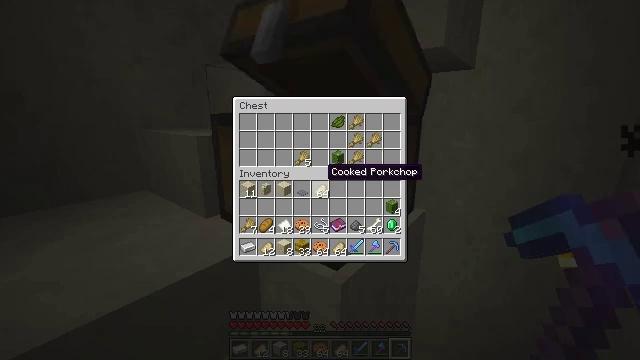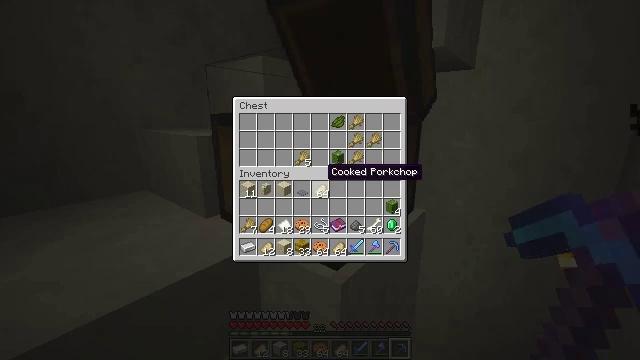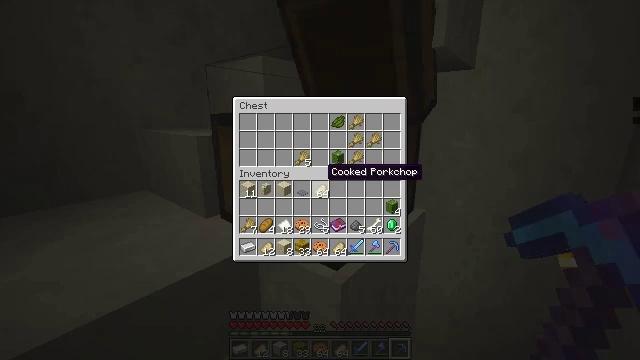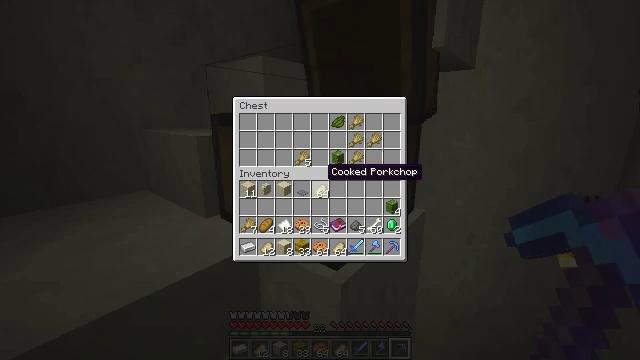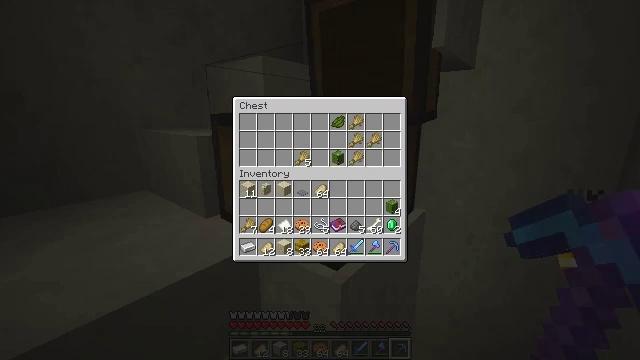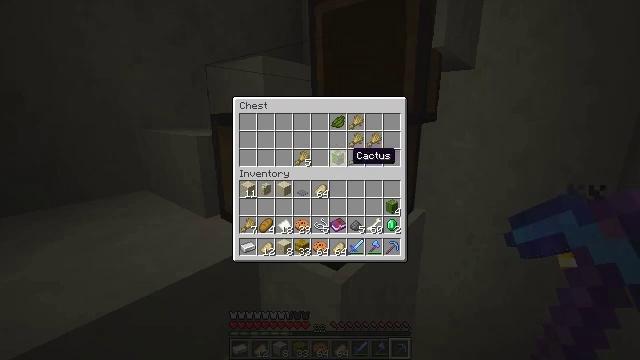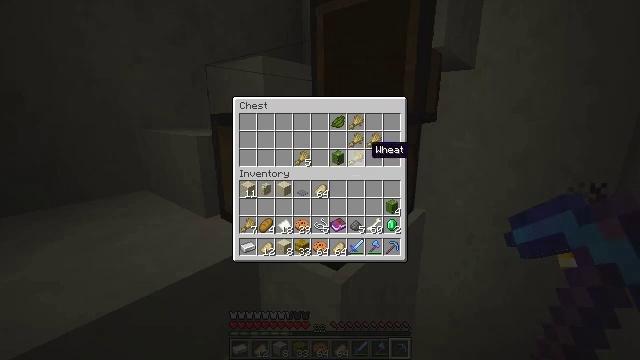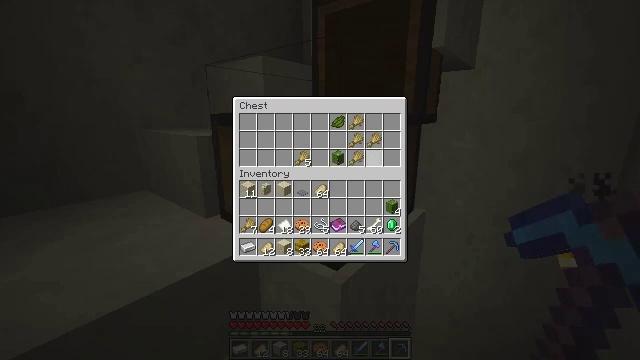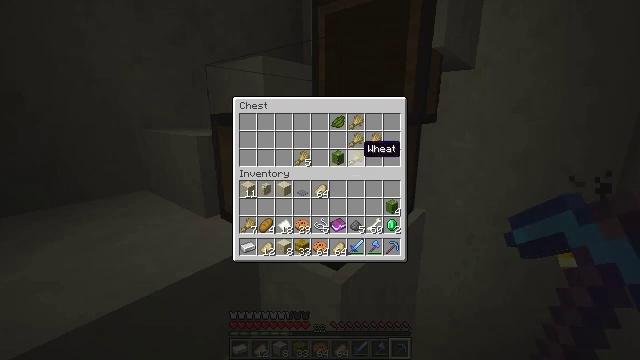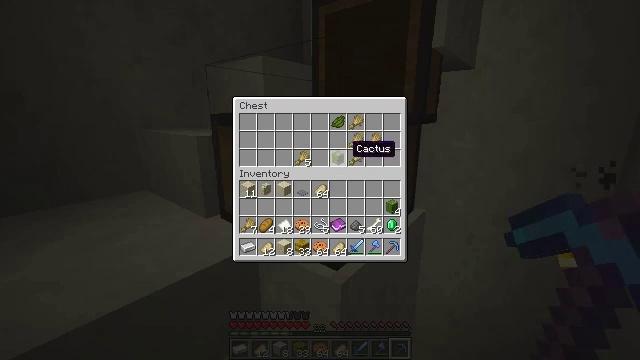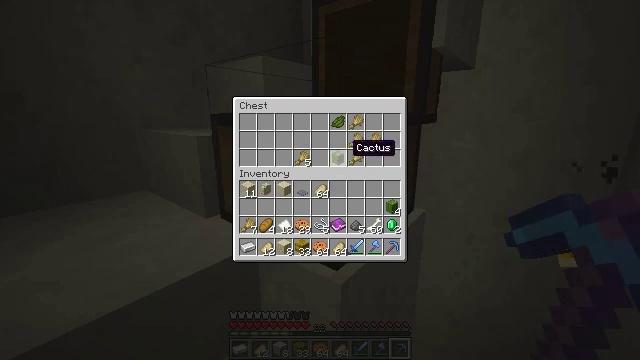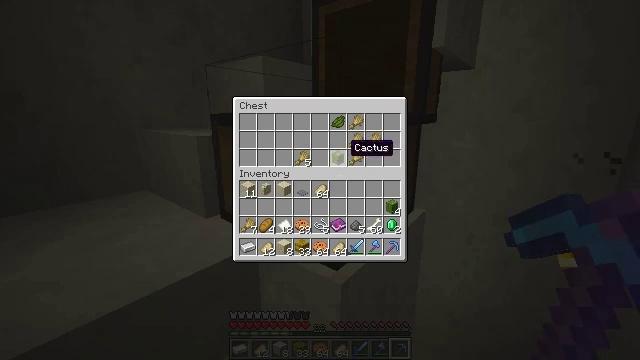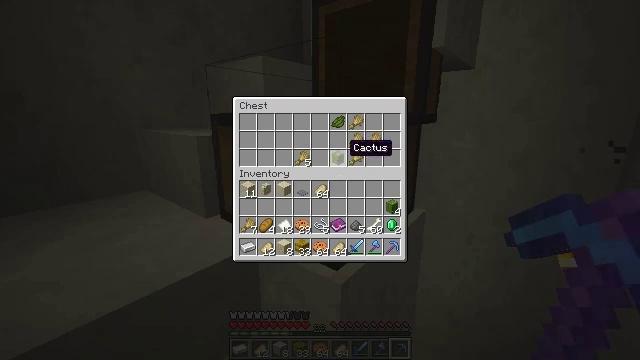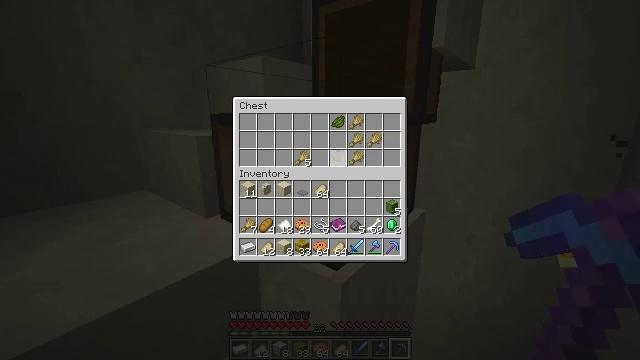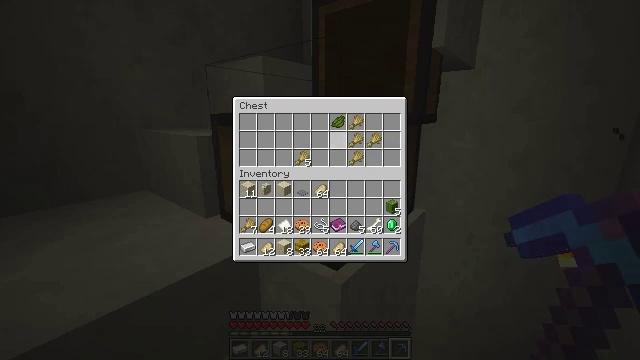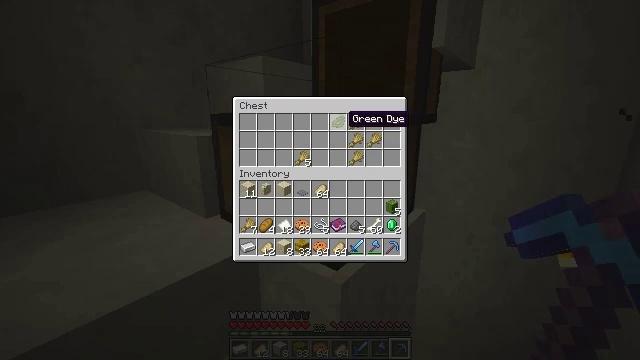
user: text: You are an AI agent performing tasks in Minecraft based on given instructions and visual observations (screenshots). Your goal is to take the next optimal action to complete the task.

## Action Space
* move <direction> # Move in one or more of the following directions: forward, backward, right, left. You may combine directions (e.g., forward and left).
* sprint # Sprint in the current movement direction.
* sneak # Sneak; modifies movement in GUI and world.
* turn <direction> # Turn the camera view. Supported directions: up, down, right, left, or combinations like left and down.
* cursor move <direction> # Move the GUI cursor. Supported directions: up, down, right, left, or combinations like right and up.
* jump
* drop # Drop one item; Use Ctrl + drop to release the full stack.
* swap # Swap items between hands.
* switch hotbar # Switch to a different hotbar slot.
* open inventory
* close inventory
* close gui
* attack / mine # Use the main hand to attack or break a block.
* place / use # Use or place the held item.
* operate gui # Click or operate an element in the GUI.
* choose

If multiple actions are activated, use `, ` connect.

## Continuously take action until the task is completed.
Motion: motion action
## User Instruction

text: Break the blast furnace block.
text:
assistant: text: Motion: no_op
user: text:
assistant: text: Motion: no_op
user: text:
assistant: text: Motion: no_op
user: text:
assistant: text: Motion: no_op
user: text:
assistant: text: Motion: cursor move right and up
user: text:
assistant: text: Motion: cursor move right
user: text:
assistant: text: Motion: no_op
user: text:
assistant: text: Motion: cursor move left
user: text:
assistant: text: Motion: sneak, cursor move left
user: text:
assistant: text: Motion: sneak
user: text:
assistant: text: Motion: sneak
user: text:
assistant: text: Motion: sneak
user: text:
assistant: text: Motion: sneak, operate gui
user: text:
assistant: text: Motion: sneak, cursor move up
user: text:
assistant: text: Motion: sneak, cursor move up
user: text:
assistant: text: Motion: sneak
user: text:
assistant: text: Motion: sneak
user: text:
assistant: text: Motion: sneak, cursor move right
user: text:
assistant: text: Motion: sneak
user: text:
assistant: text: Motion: sneak, operate gui
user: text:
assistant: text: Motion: sneak, operate gui
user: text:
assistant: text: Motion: sneak, operate gui
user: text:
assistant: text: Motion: sneak
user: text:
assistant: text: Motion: sneak
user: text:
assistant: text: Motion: sneak
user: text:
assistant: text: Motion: sneak, operate gui
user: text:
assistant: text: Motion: sneak, cursor move down, operate gui
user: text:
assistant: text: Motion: sneak
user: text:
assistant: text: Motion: sneak, operate gui
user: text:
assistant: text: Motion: sneak, operate gui